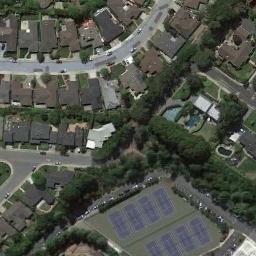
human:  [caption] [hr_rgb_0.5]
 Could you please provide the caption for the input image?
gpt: There are many cars parked in the parking lot next to the tennis court .

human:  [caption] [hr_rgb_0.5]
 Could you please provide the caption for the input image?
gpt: The tennis court is next to some buildings and trees .

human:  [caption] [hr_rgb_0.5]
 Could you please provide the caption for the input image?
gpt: Neatly arranged tennis court surrounded by trees, Next to residential area .

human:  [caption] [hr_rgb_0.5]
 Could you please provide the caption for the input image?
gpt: Many buildings are beside the tennis courts .

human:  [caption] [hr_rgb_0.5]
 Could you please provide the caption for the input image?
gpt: There are many buildings and green trees around the tennis courts .